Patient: sex F, age 58
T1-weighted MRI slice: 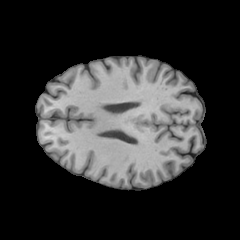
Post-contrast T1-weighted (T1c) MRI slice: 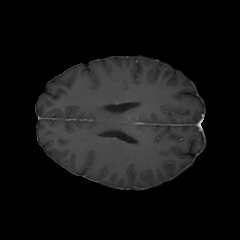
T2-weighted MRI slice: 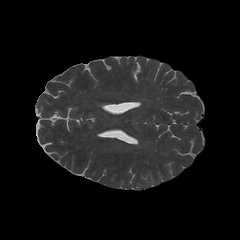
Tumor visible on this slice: no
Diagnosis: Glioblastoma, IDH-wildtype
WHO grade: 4